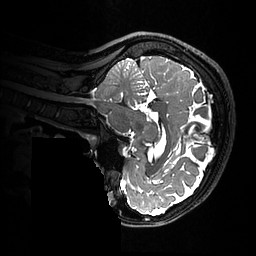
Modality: T2w
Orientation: sagittal
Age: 29
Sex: female
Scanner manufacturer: ge
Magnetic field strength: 3 T
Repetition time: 3.202 s
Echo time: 0.06629 s